Question: I have cells presented with '<td>' tags.
Every cell has row and column number.
Example for syntax of cell with 'row = 0' and 'col = 0':
'''
<td class row="0" col="0">
<span>1</span>
</td>
'''
I want to get the tags according to specific attribute's value.
For example, I want to get the first cell which has: row = 0 and col = 0
I tried:
'''
$("td").attr("row", 0).attr("col", 0)
'''
but its overwrite the values of the attributes:

How can I get tags according to specific attribute's value? (I prefer with jQuery)
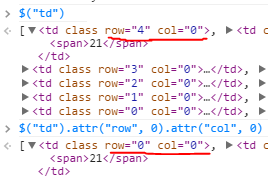
Answer: See my comment above. But to do what you're asking in jQuery, use:
'''
$('td[row="0"][col="2"]').html()
'''